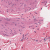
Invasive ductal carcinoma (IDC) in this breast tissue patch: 0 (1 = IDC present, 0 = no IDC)